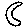
Label: moon